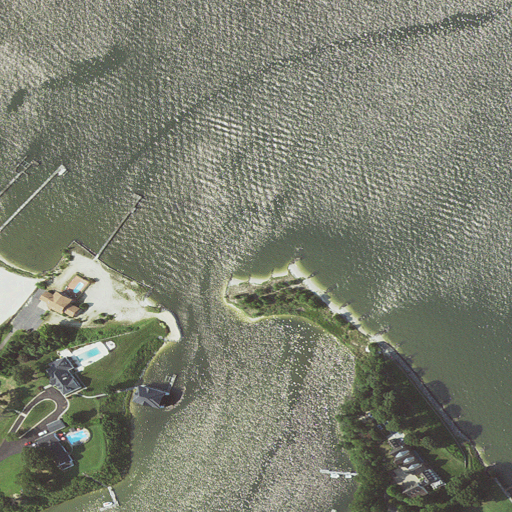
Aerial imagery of cape in Maryland named Thorns Point containing open water, low intensity development, herbaceous wetlands, medium intensity development, barren land, pasture, high intensity development, open development, mixed forest, and woody wetlands